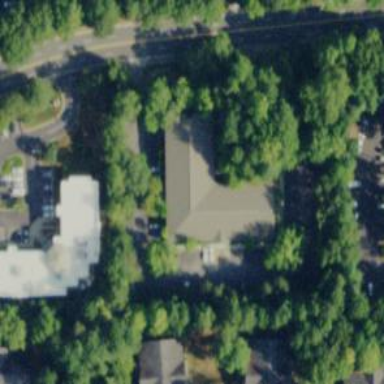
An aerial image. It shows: Office building.